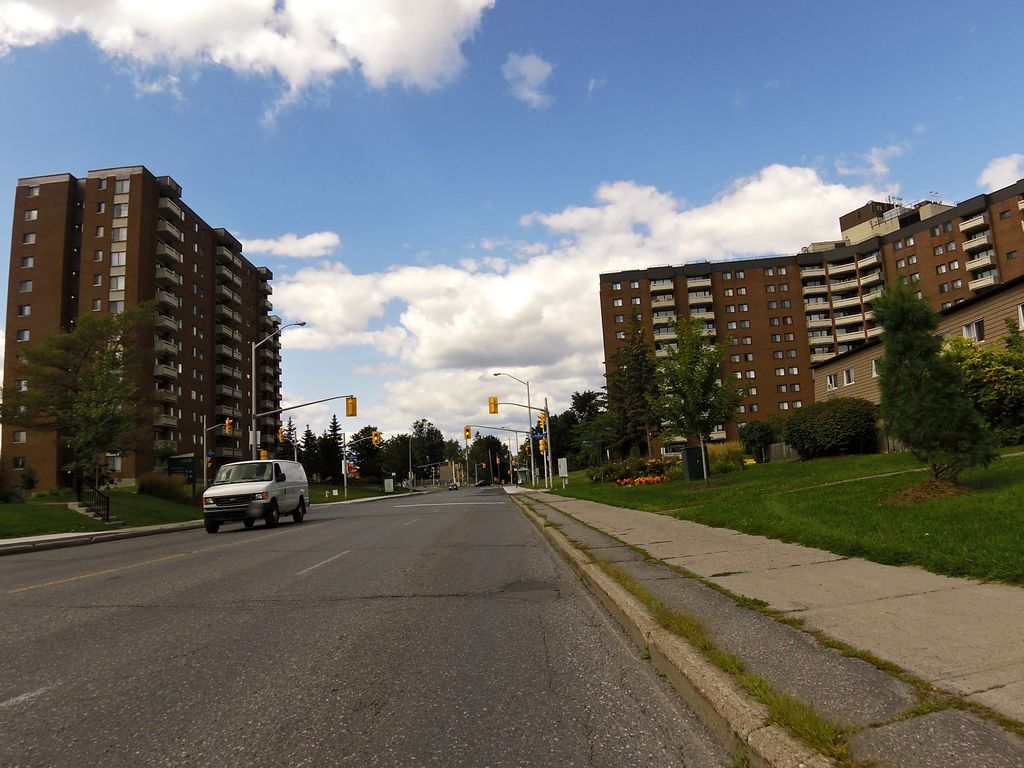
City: ottawa-gatineau